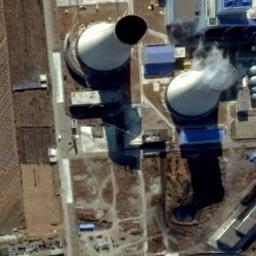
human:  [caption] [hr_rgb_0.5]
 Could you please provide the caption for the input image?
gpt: The thermal power station is on the bare land next to some buildings .

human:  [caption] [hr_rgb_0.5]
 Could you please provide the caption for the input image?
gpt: There are two thermal power stations and several building blocks .

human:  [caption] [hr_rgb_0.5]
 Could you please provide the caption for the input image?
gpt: In the thermal power station there are simple buildings, two cooling towers, one steaming, and a large yellow-brown area around it .

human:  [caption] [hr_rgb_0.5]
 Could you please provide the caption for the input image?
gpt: Many buildings of different shapes are next to the thermal power station .

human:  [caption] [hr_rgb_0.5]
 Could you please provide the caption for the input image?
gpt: There are two chimneys on the thermal power station .